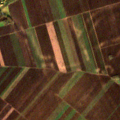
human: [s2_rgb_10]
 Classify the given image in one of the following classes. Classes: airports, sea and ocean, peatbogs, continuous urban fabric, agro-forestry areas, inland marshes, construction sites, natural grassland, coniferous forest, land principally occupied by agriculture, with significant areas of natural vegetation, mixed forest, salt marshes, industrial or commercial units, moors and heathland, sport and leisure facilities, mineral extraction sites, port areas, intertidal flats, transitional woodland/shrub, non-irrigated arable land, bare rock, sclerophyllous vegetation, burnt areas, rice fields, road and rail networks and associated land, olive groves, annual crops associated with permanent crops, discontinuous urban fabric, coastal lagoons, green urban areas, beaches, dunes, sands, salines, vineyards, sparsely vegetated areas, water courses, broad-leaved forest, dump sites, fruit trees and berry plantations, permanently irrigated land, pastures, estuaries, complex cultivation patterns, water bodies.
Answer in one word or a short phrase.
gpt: non-irrigated arable land